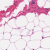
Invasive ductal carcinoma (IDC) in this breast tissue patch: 0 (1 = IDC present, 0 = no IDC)